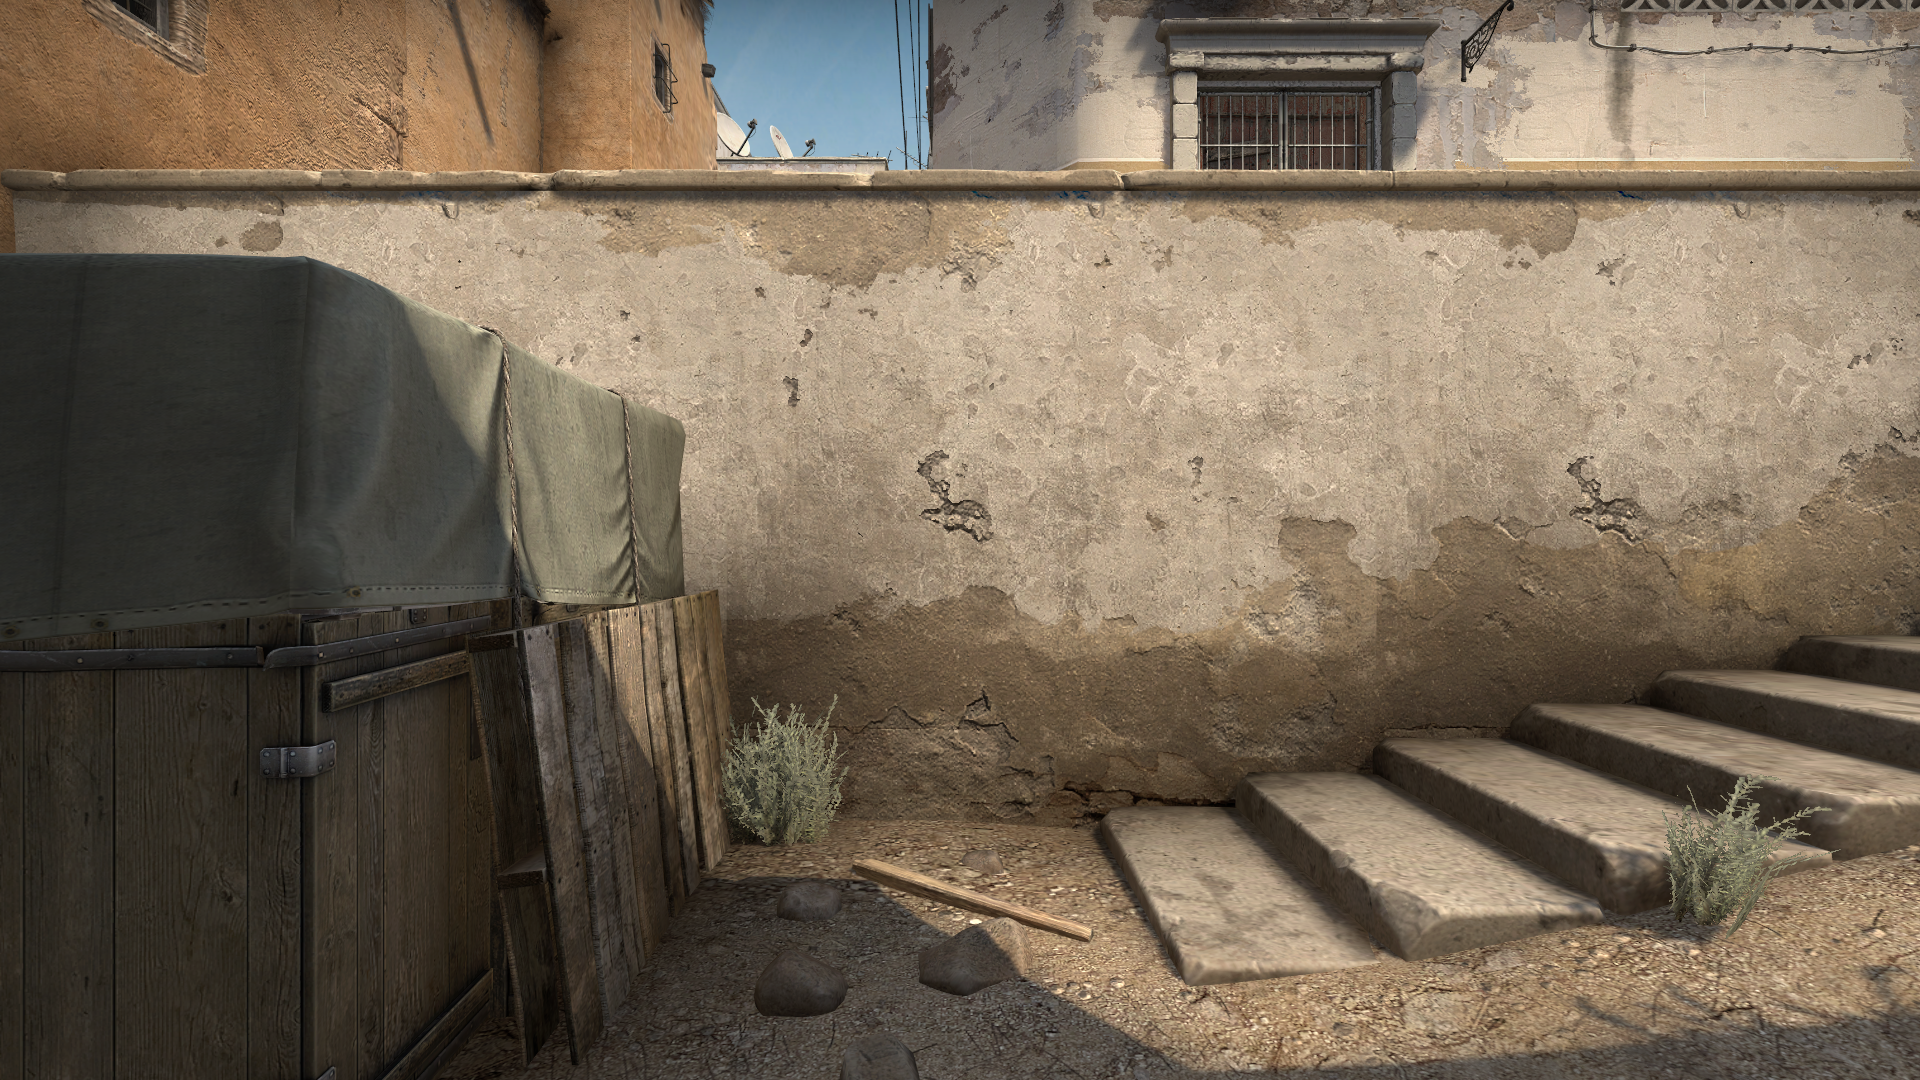
Map: de_dust2